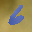
Label: 6